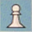
Piece: wP